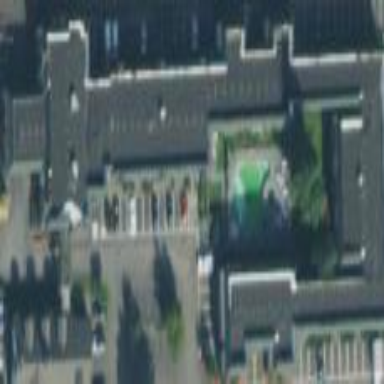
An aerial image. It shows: Hotel building.